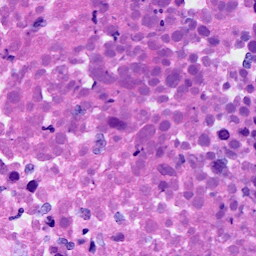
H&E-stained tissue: Ovarian